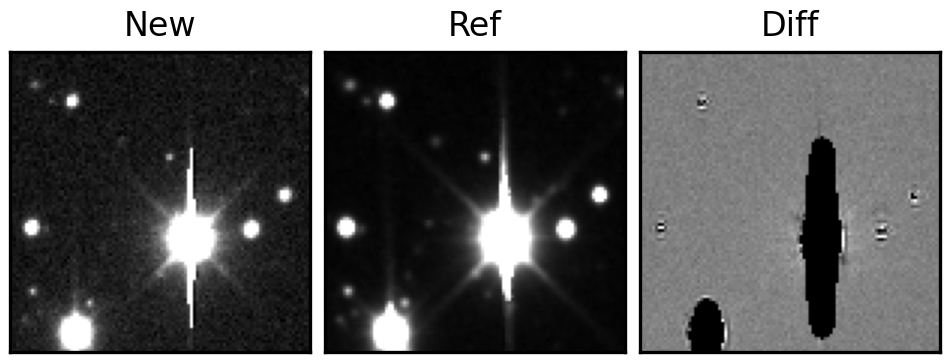
Label: bogus